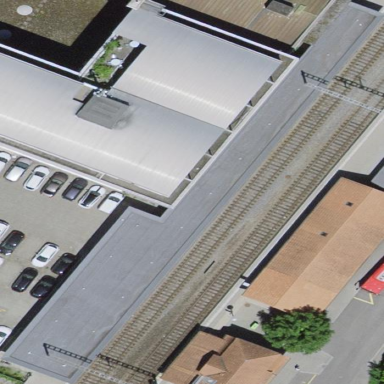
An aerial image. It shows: View of roof of building.